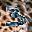
Label: 3